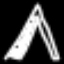
Label: The Eiffel Tower